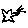
Label: star